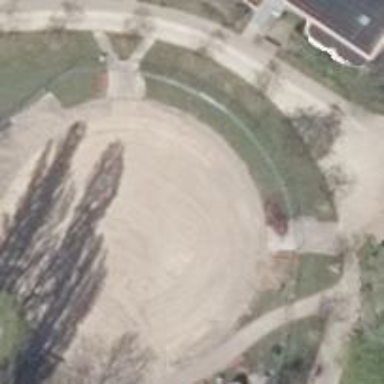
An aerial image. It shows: Playground with swings.